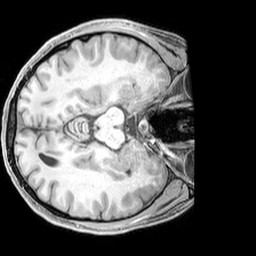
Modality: T1w
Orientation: axial
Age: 29
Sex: female
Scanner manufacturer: siemens
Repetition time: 2.3 s
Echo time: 0.00226 s